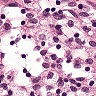
Metastatic tissue present: no